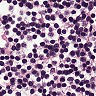
Metastatic tissue present: no